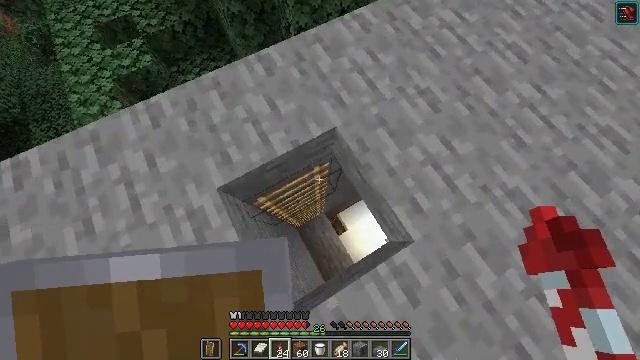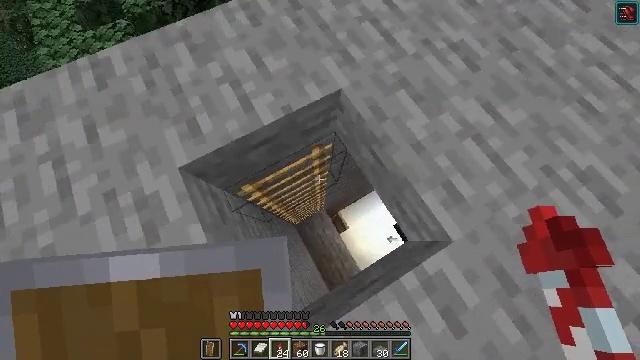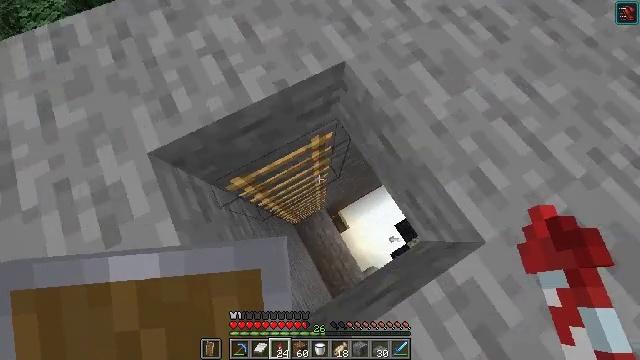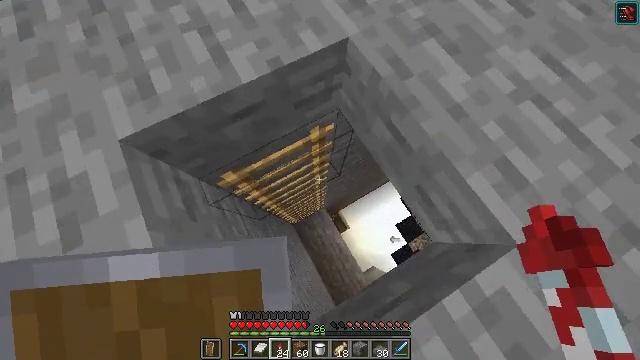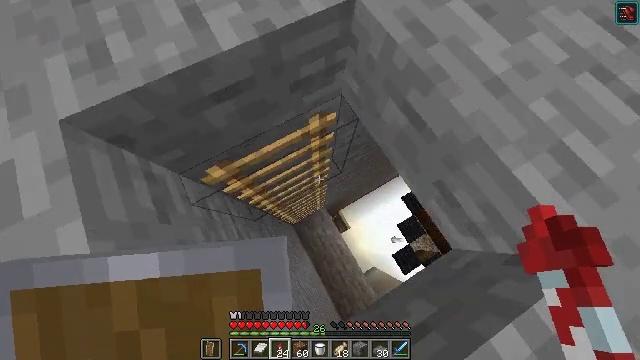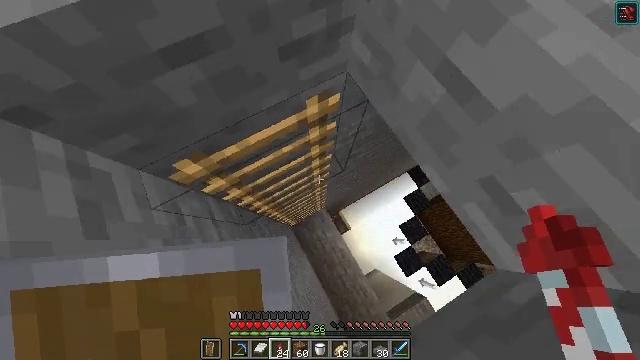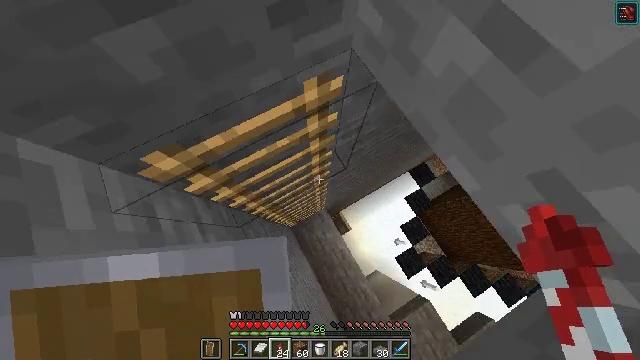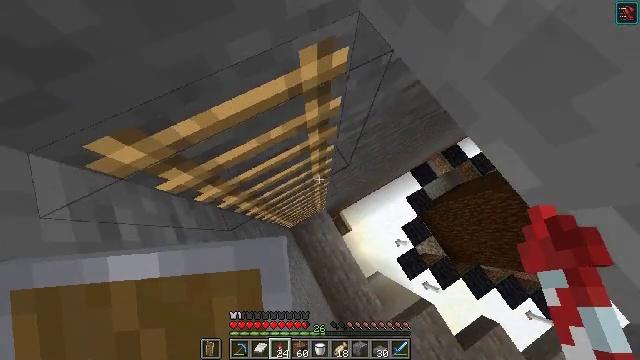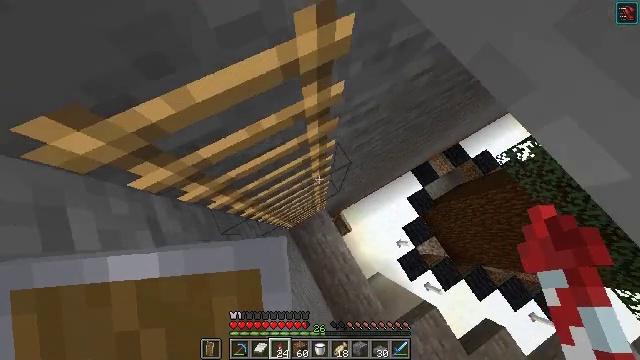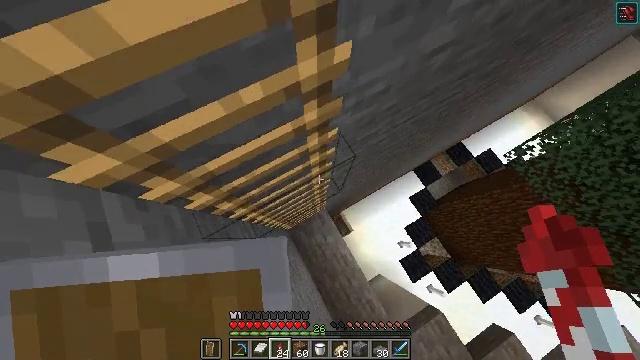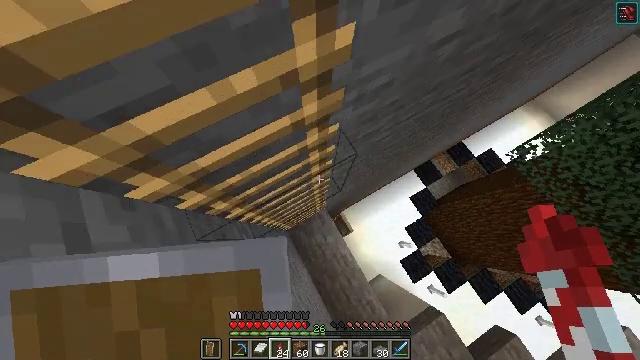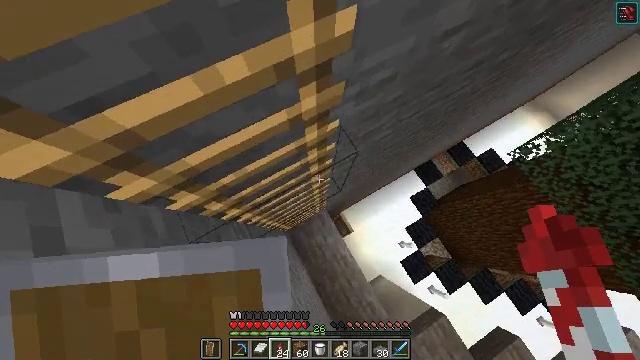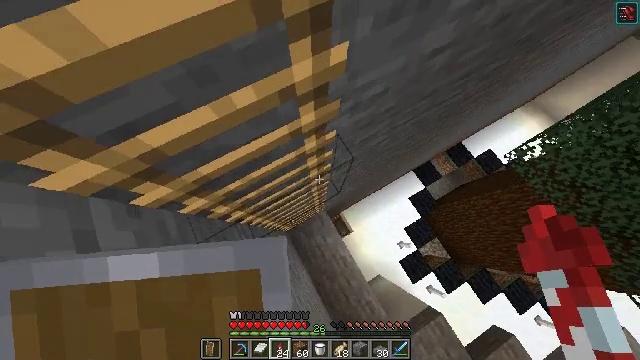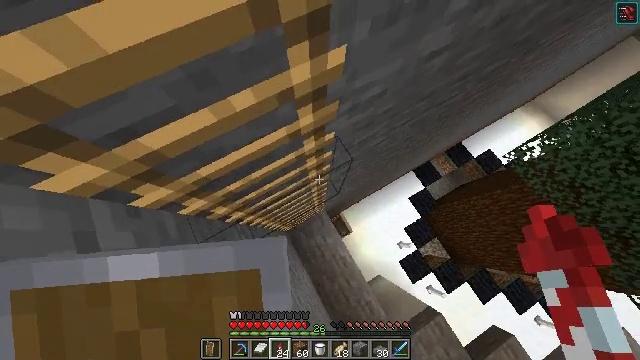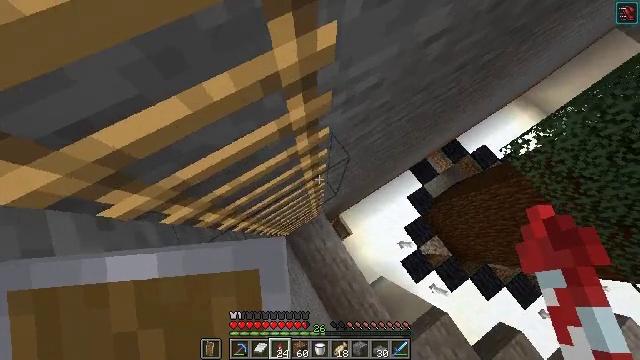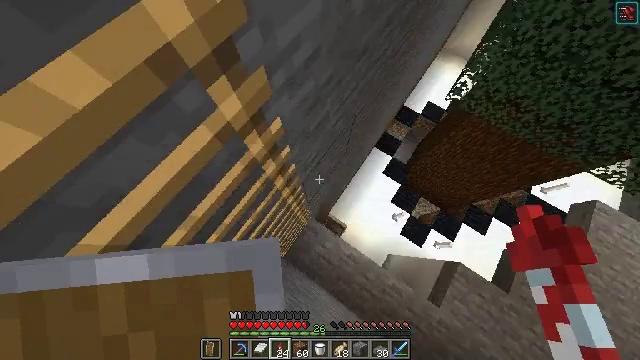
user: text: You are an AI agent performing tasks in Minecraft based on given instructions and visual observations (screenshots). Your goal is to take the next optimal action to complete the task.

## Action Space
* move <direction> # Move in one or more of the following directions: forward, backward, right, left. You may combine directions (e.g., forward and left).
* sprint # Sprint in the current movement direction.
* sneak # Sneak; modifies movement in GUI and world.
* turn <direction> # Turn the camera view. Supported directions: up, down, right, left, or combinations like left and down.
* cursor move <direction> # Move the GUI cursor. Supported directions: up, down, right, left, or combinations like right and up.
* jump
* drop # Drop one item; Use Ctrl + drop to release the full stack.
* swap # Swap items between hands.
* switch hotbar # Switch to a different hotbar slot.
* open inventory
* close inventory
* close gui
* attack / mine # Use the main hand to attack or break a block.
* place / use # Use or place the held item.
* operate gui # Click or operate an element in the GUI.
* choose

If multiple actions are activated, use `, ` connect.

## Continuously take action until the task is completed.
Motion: motion action
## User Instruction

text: Form clay in the crafting menu.
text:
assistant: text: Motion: no_op
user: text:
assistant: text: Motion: no_op
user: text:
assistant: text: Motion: move forward
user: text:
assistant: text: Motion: move forward
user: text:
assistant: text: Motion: no_op
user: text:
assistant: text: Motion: no_op
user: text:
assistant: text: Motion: no_op
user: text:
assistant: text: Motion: no_op
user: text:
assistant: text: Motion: no_op
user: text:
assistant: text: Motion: no_op
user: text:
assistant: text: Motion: no_op
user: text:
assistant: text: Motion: no_op
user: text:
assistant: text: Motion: no_op
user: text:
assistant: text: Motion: turn right
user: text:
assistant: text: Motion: turn right and up
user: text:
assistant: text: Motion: turn right and up
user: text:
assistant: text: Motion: turn right and up
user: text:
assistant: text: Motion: turn right and up
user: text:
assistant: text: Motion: no_op
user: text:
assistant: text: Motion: turn right
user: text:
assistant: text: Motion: turn left
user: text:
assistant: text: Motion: no_op
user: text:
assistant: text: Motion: turn right and up
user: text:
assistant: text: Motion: no_op
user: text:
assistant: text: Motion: turn right and up
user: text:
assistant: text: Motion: turn right and up
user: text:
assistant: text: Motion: turn right
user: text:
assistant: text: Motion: turn right and up
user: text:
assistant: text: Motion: turn right and up
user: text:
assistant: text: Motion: turn right